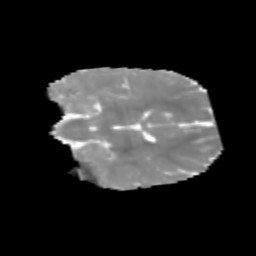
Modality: MD
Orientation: coronal
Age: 6
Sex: female
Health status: healthy